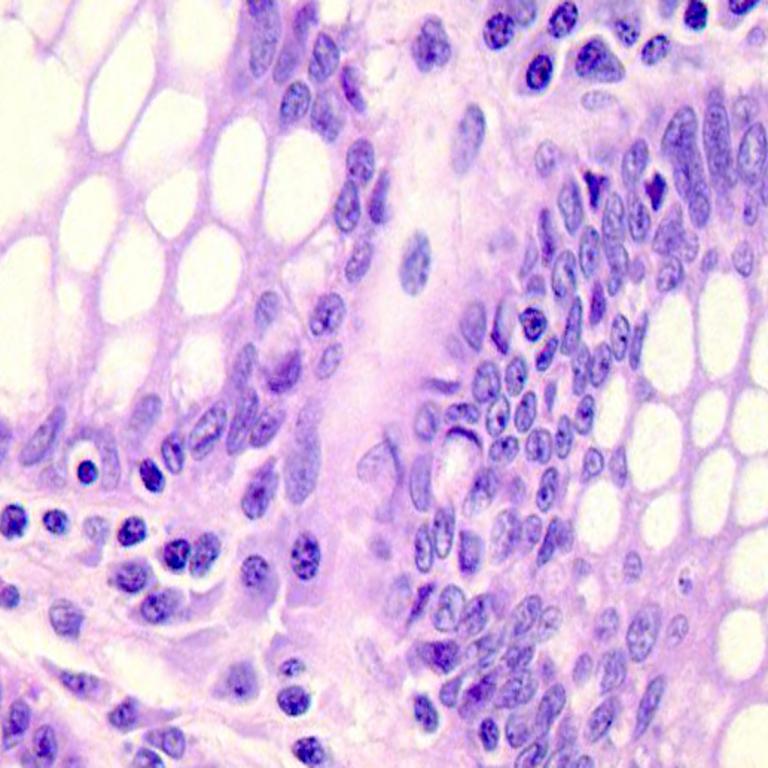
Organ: colon
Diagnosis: benign